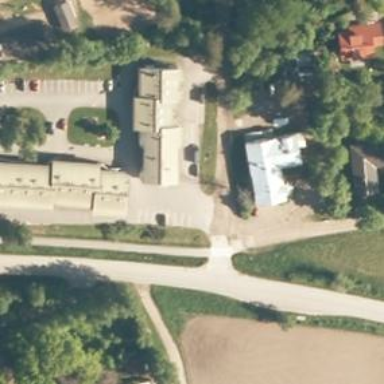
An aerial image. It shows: Parish hall serving as community center.